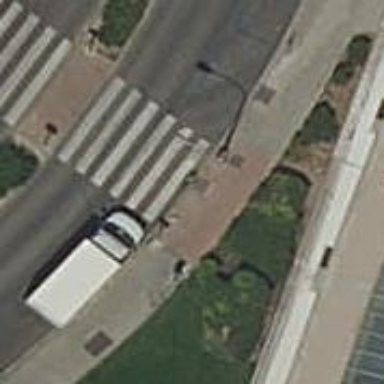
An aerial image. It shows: Marked crossing with traffic calming table.